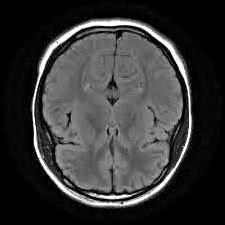
Label: notumor